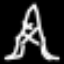
Label: The Eiffel Tower